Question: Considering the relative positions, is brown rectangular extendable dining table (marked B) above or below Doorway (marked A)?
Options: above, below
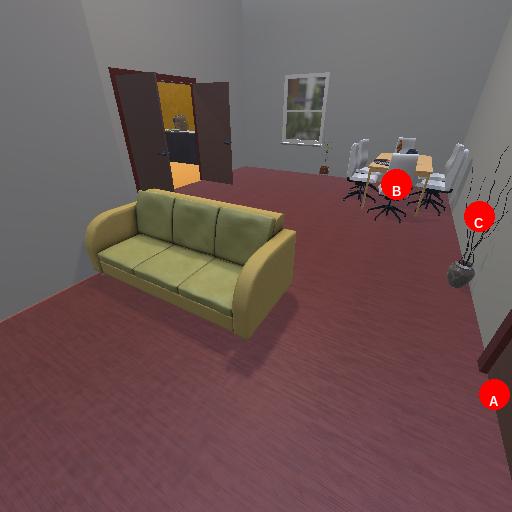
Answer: above